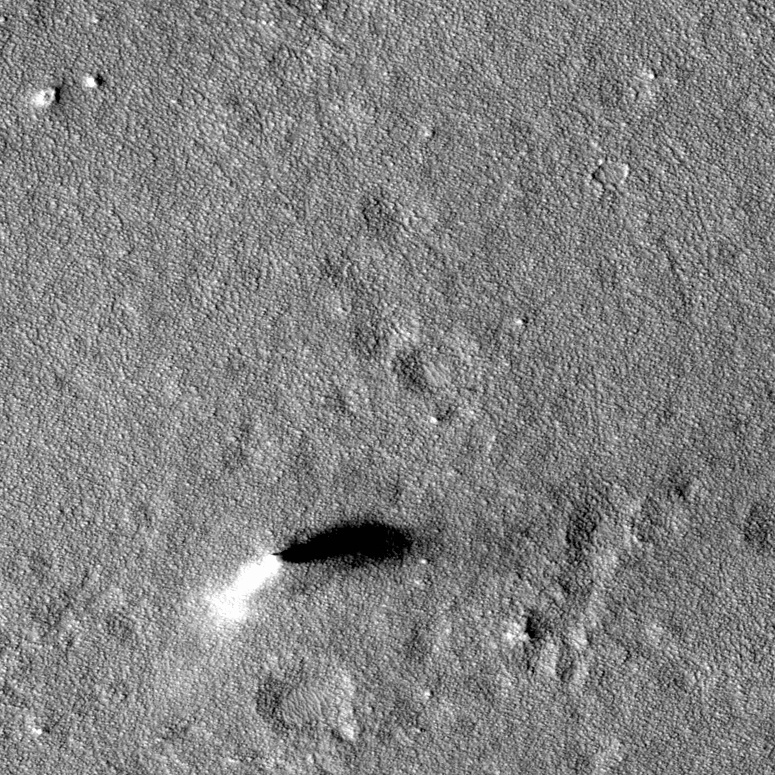
Label: dustdevil